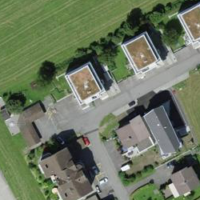
EUNIS habitat code: 55
Species observed at this site:
Leonurus cardiaca